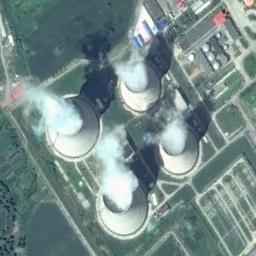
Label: thermal_power_station